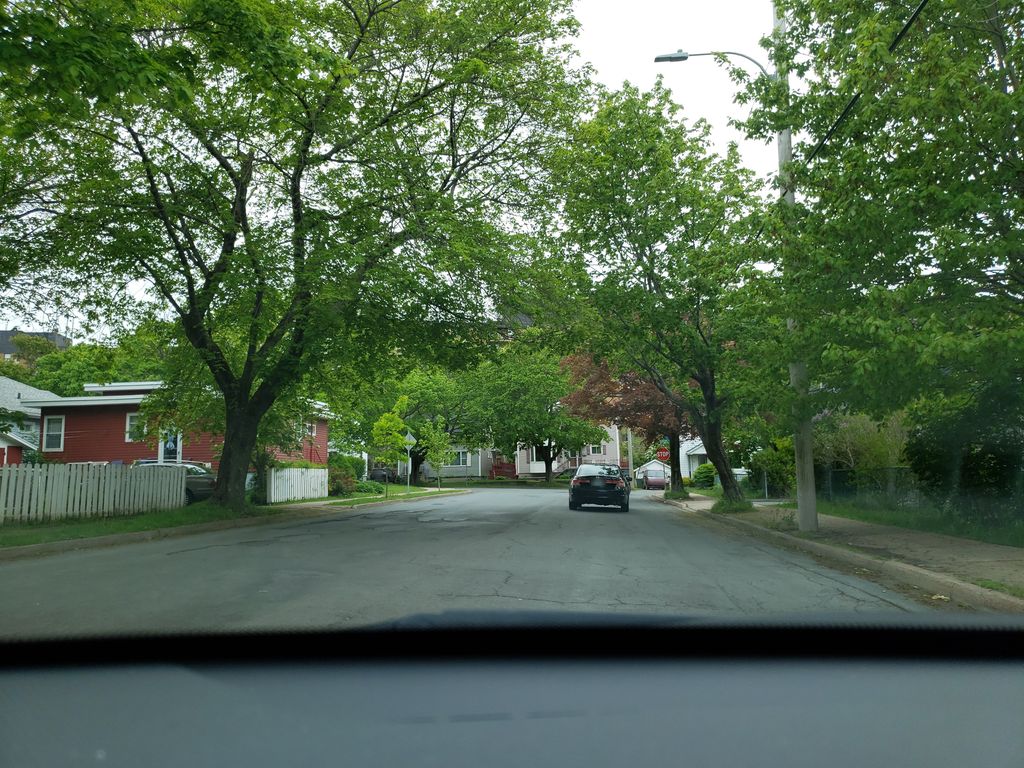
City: halifax